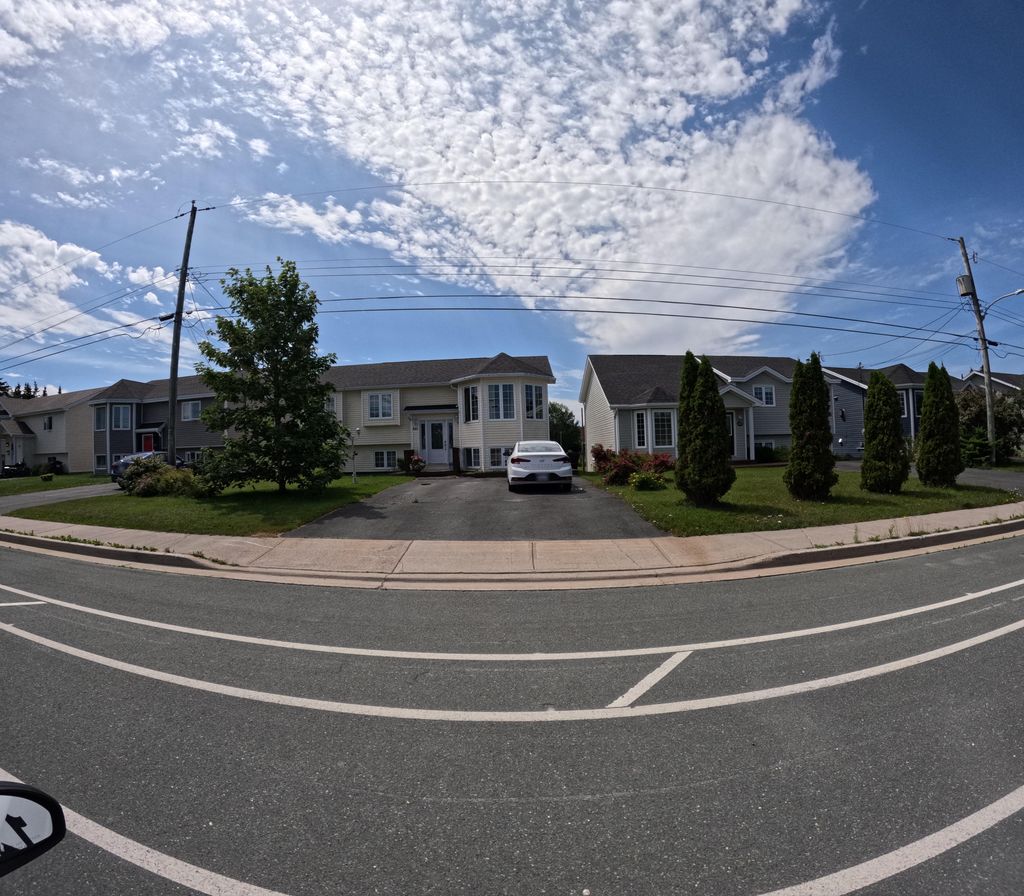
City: st_johns